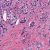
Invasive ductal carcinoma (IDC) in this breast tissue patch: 1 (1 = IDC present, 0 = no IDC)